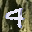
Label: 4